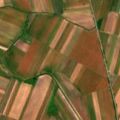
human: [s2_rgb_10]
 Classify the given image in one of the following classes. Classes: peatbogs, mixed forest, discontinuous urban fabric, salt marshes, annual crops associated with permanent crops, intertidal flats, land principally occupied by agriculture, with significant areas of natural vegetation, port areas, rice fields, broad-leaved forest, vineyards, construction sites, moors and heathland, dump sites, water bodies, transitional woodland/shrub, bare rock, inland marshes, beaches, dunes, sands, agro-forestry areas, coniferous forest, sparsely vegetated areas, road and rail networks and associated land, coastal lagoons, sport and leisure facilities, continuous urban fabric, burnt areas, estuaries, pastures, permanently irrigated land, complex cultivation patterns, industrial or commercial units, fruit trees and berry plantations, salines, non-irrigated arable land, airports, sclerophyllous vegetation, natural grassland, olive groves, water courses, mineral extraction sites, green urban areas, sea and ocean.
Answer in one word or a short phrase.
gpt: non-irrigated arable land